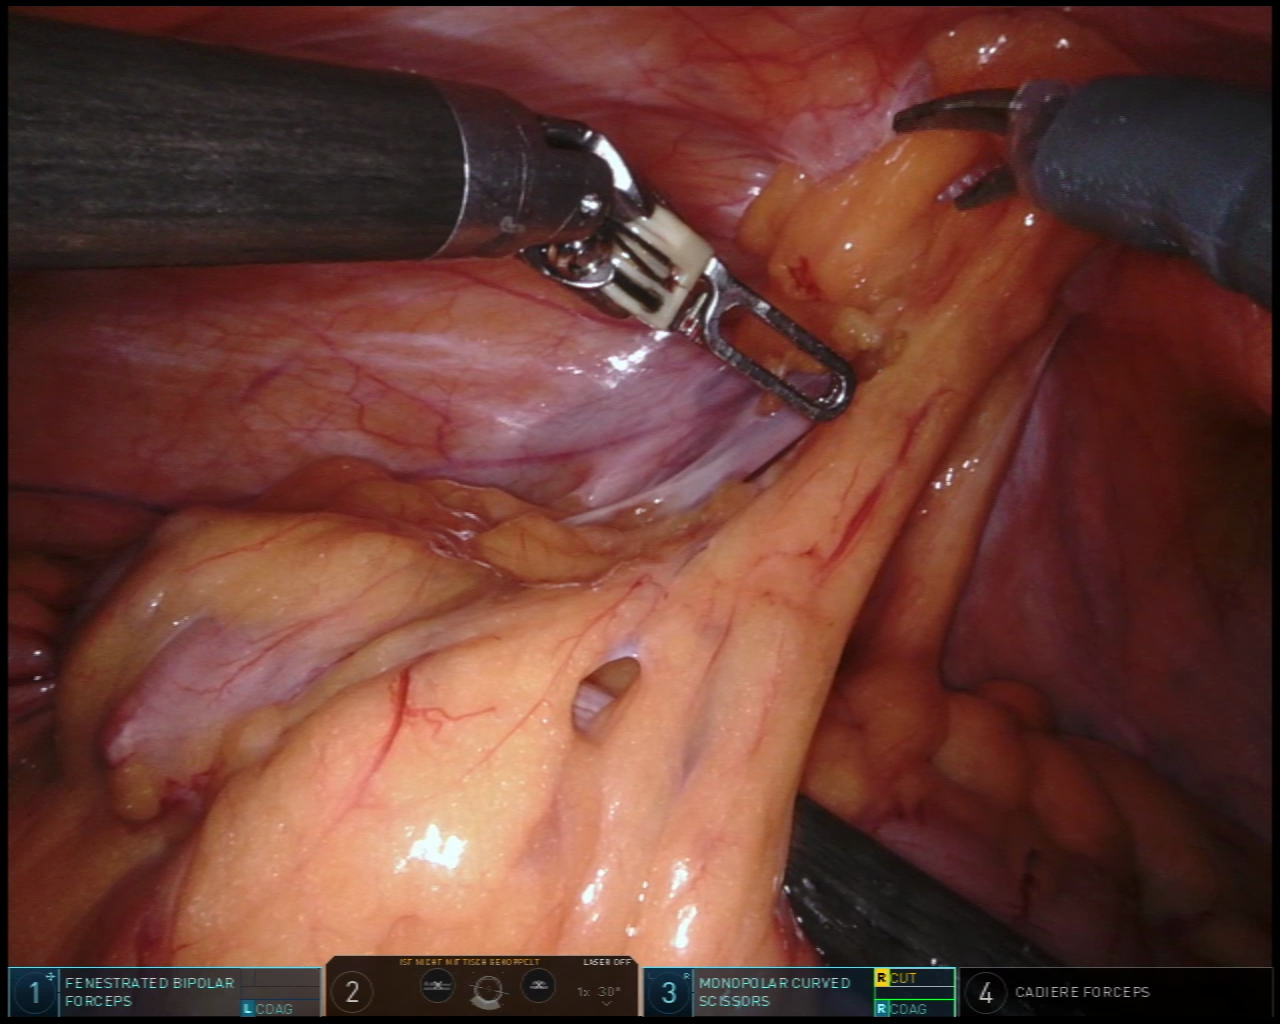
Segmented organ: colon
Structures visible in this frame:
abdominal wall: yes
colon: yes
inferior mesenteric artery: no
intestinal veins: no
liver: no
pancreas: no
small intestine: no
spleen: no
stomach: no
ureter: no
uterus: no
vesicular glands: no